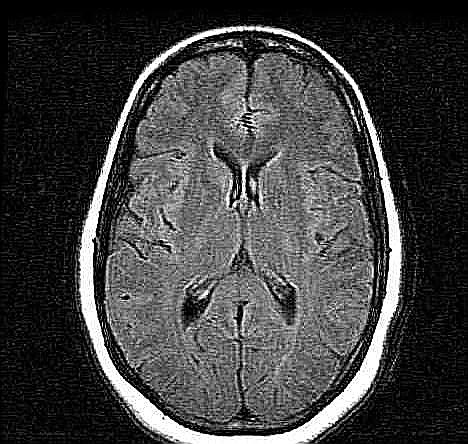
Label: notumor